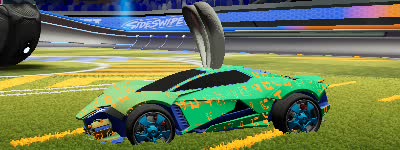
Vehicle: werewolf